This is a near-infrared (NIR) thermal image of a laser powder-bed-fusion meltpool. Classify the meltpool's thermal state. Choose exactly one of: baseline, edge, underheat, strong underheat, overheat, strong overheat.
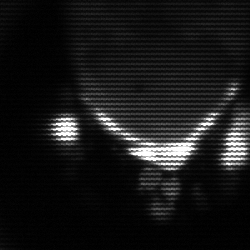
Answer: baseline